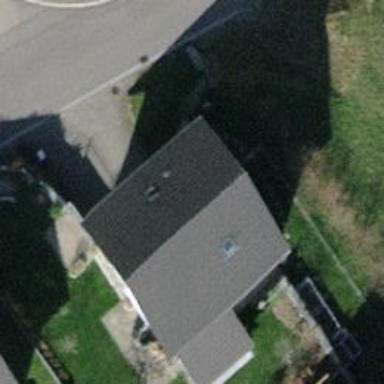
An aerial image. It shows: Detached building with gabled roof.